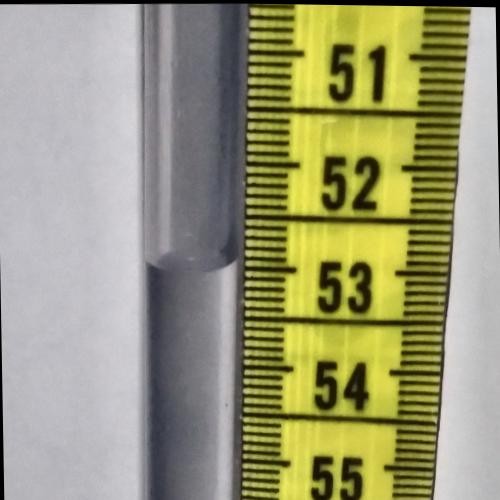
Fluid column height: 53.0 cm